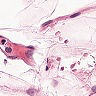
Metastatic tissue present: no